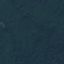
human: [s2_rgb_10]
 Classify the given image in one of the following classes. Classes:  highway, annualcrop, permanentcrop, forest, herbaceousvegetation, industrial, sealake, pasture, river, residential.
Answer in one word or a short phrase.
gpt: Forest